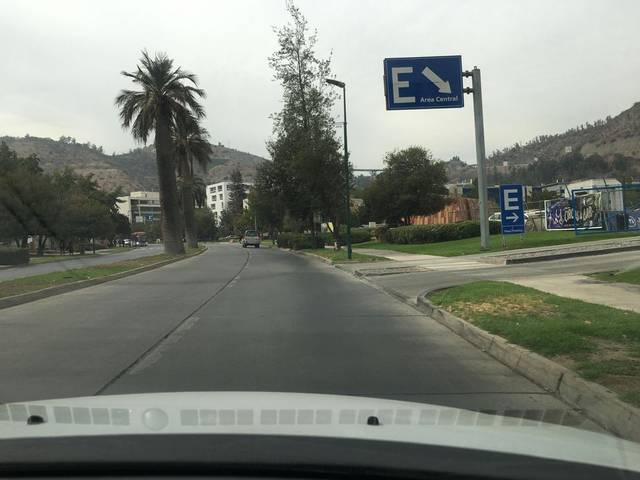
Region: Chile
Coordinates: -33.39, -70.618